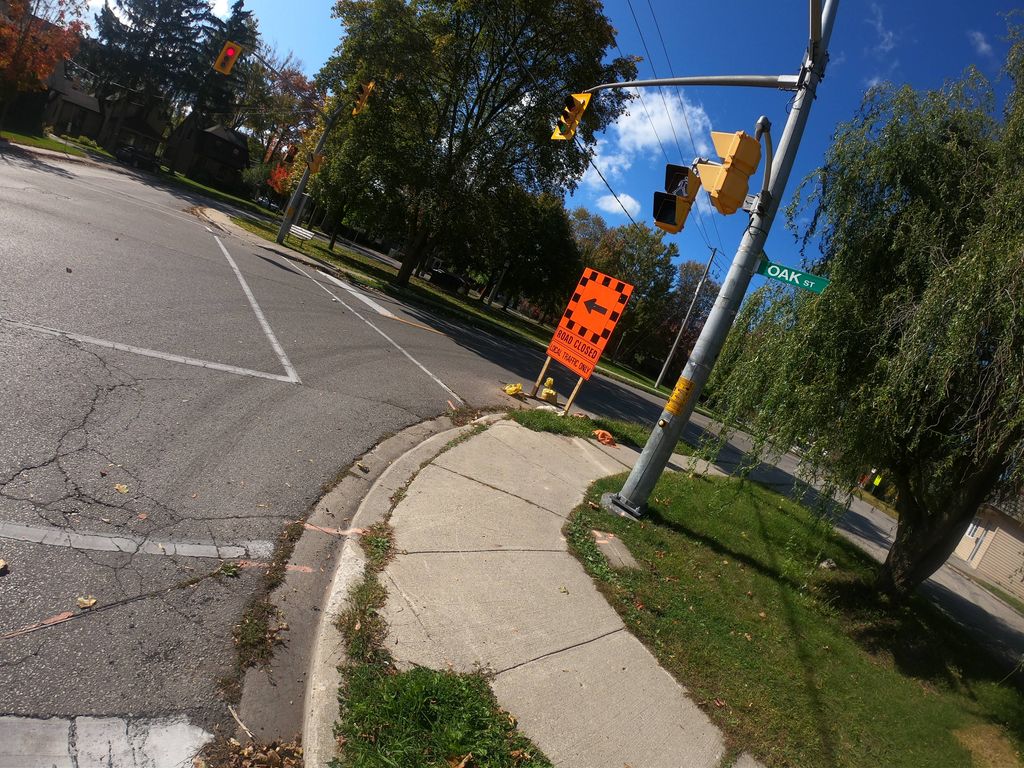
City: kitchener-waterloo